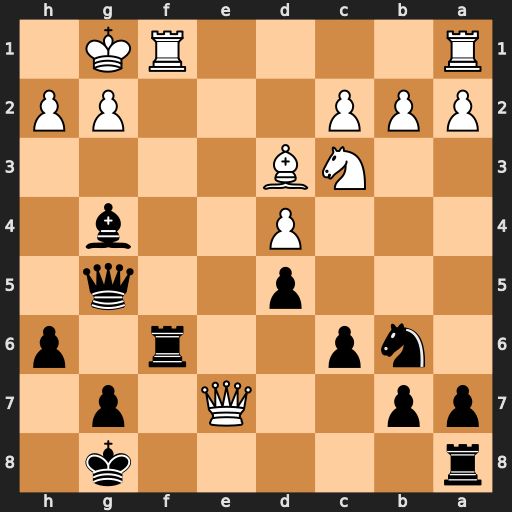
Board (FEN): r5k1/pp2Q1p1/1np2r1p/3p2q1/3P2b1/2NB4/PPP3PP/R4RK1
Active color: b
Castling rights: -
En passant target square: -
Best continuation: Rxf1+ Rxf1 Qxe7